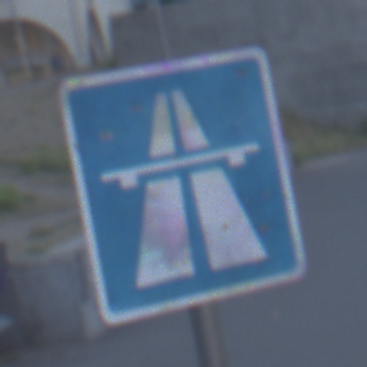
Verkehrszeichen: Autobahn
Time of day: SunriseSunset
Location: Outdoor (Urban)
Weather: Clear
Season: NotSpecified
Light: Natural